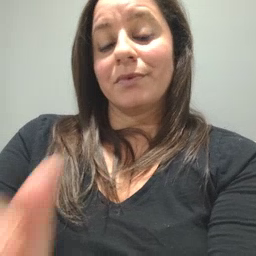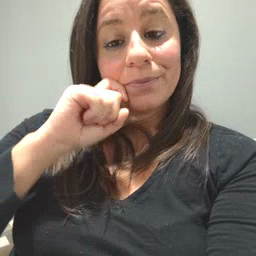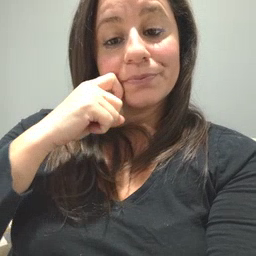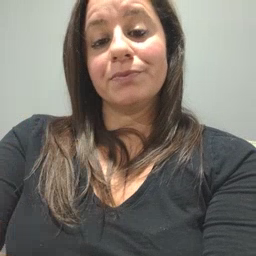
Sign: apple